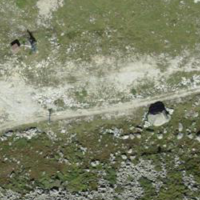
EUNIS habitat code: 26
Species observed at this site:
Oenanthe oenanthe
Aster alpinus
Anthus spinoletta